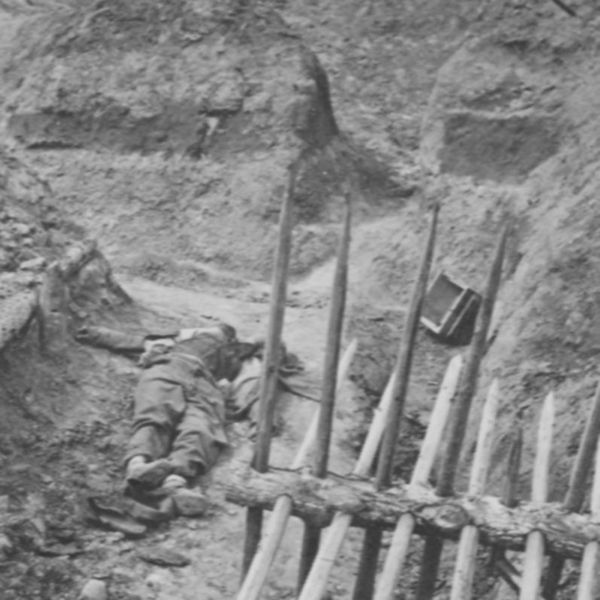
Titel: Konföderierte Tote in Fort Mahone
Künstler: Mathew B. Brady
Schlagwörter: körper, mann, schatten, weiß, sand, grau, hell, holz, licht, schwarz, anlage, gürtel, tuch, weg, zaun, hemd, hose, leiche, mensch, stein, steine, tod, tot, toter, erde, pfähle, gitter, boden, liegen, schuhe, hosen, koppel, amerika, grube, schutt, böschung, krieg, soldaten, spitz, balken, durchgang, foto, fotografie, photographie, pfahl, loch, schwarzweiß, uniform, soldat, kiste, stiefel, schuh, photo, zacken, leichnam, sterben, graben, death, opfer, aufnahme, gefallen, pflöcke, dokument, wall, duchgang, gänge, rückenlage, barrikade, war, flandern, gefallener, spieße, schützengraben, panzersperre, krie, dying, corpse, we, spikes, trench, warfare, schützengrabne, casualty